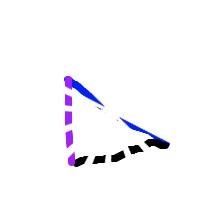
Shape: triangle